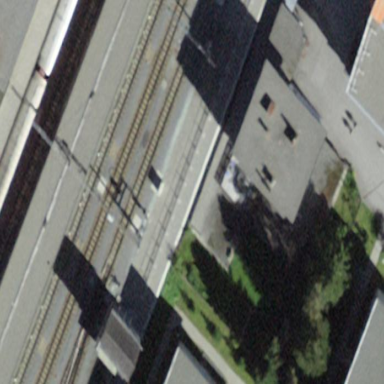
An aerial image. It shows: Part of building.